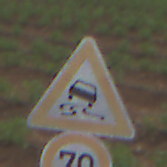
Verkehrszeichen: SchleuderOderRutschgefahr
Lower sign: Geschwindigkeit70
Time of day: Midday
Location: Outdoor (Nature)
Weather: PartlyCloudy
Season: NotSpecified
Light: Natural